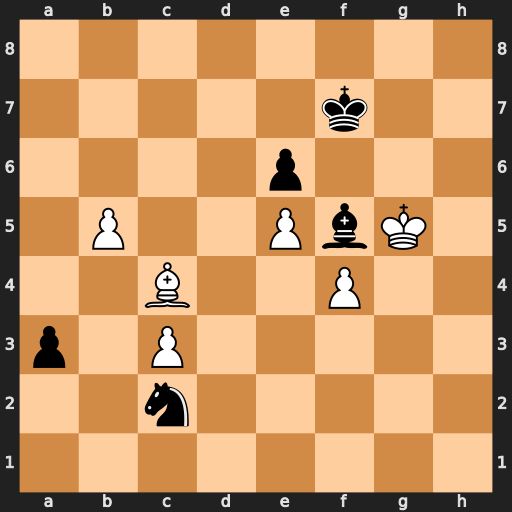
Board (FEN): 8/5k2/4p3/1P2PbK1/2B2P2/p1P5/2n5/8
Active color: w
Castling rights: -
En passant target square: -
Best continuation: b6 Be4 f5 Kf8 Bxe6